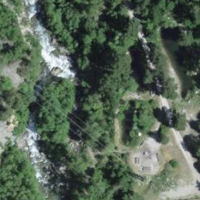
EUNIS habitat code: 32
Species observed at this site:
Aricia artaxerxes
Lasiommata maera
Libellula quadrimaculata
Corvus corax